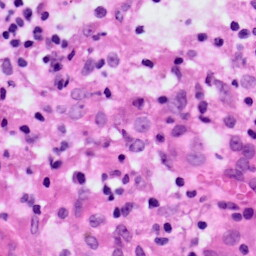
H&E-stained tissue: Lung